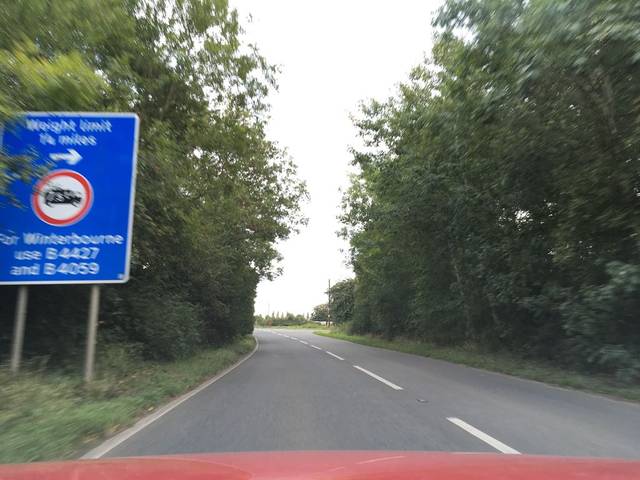
Region: United Kingdom
Coordinates: 51.568, -2.507